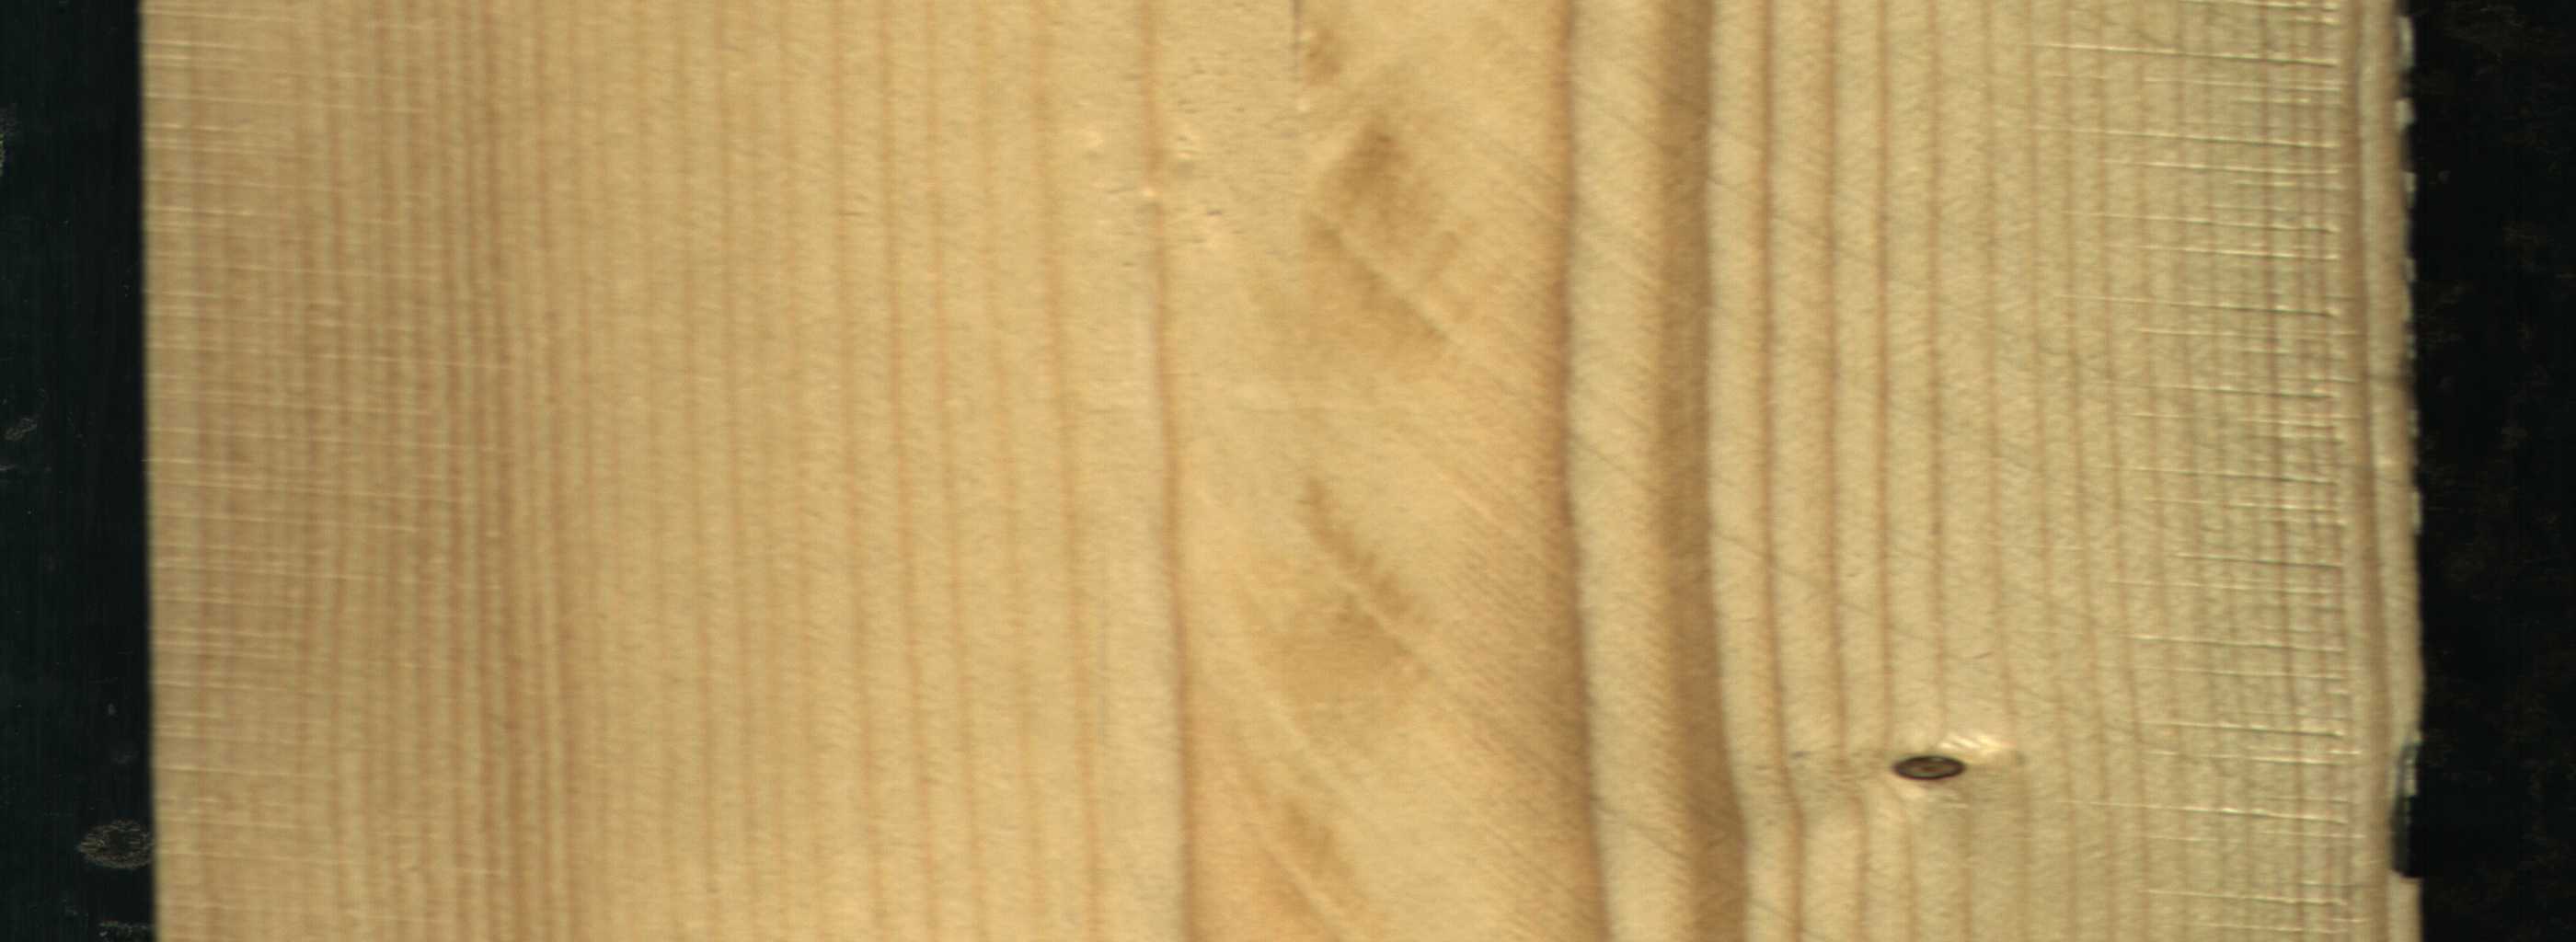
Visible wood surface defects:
Quartzity
Dead_Knot